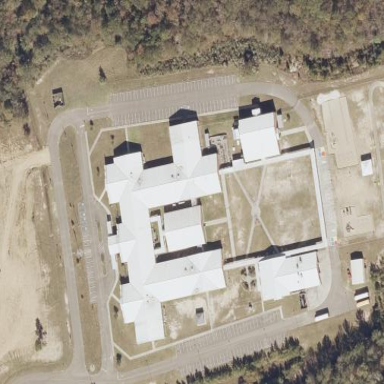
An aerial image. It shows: School.